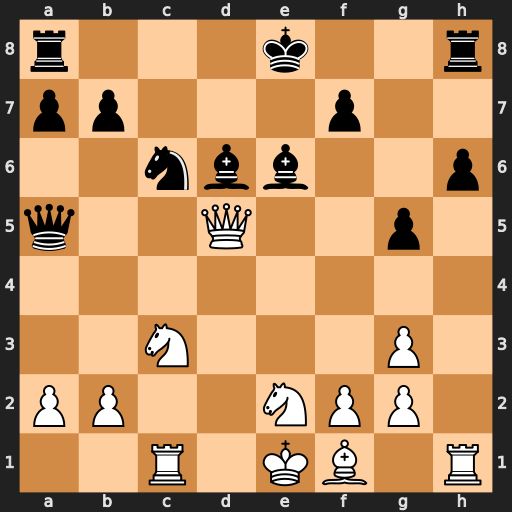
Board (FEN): r3k2r/pp3p2/2nbb2p/q2Q2p1/8/2N3P1/PP2NPP1/2R1KB1R
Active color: w
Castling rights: Kkq
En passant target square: -
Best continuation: Qxd6 Rd8 Qa3 Qxa3 bxa3